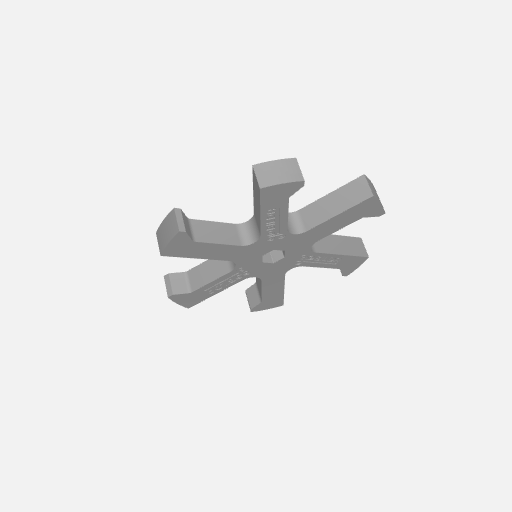
Part: BootWheel72OD